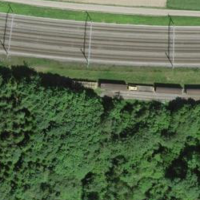
EUNIS habitat code: 57
Species observed at this site:
Corvus corone
Columba livia